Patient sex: M
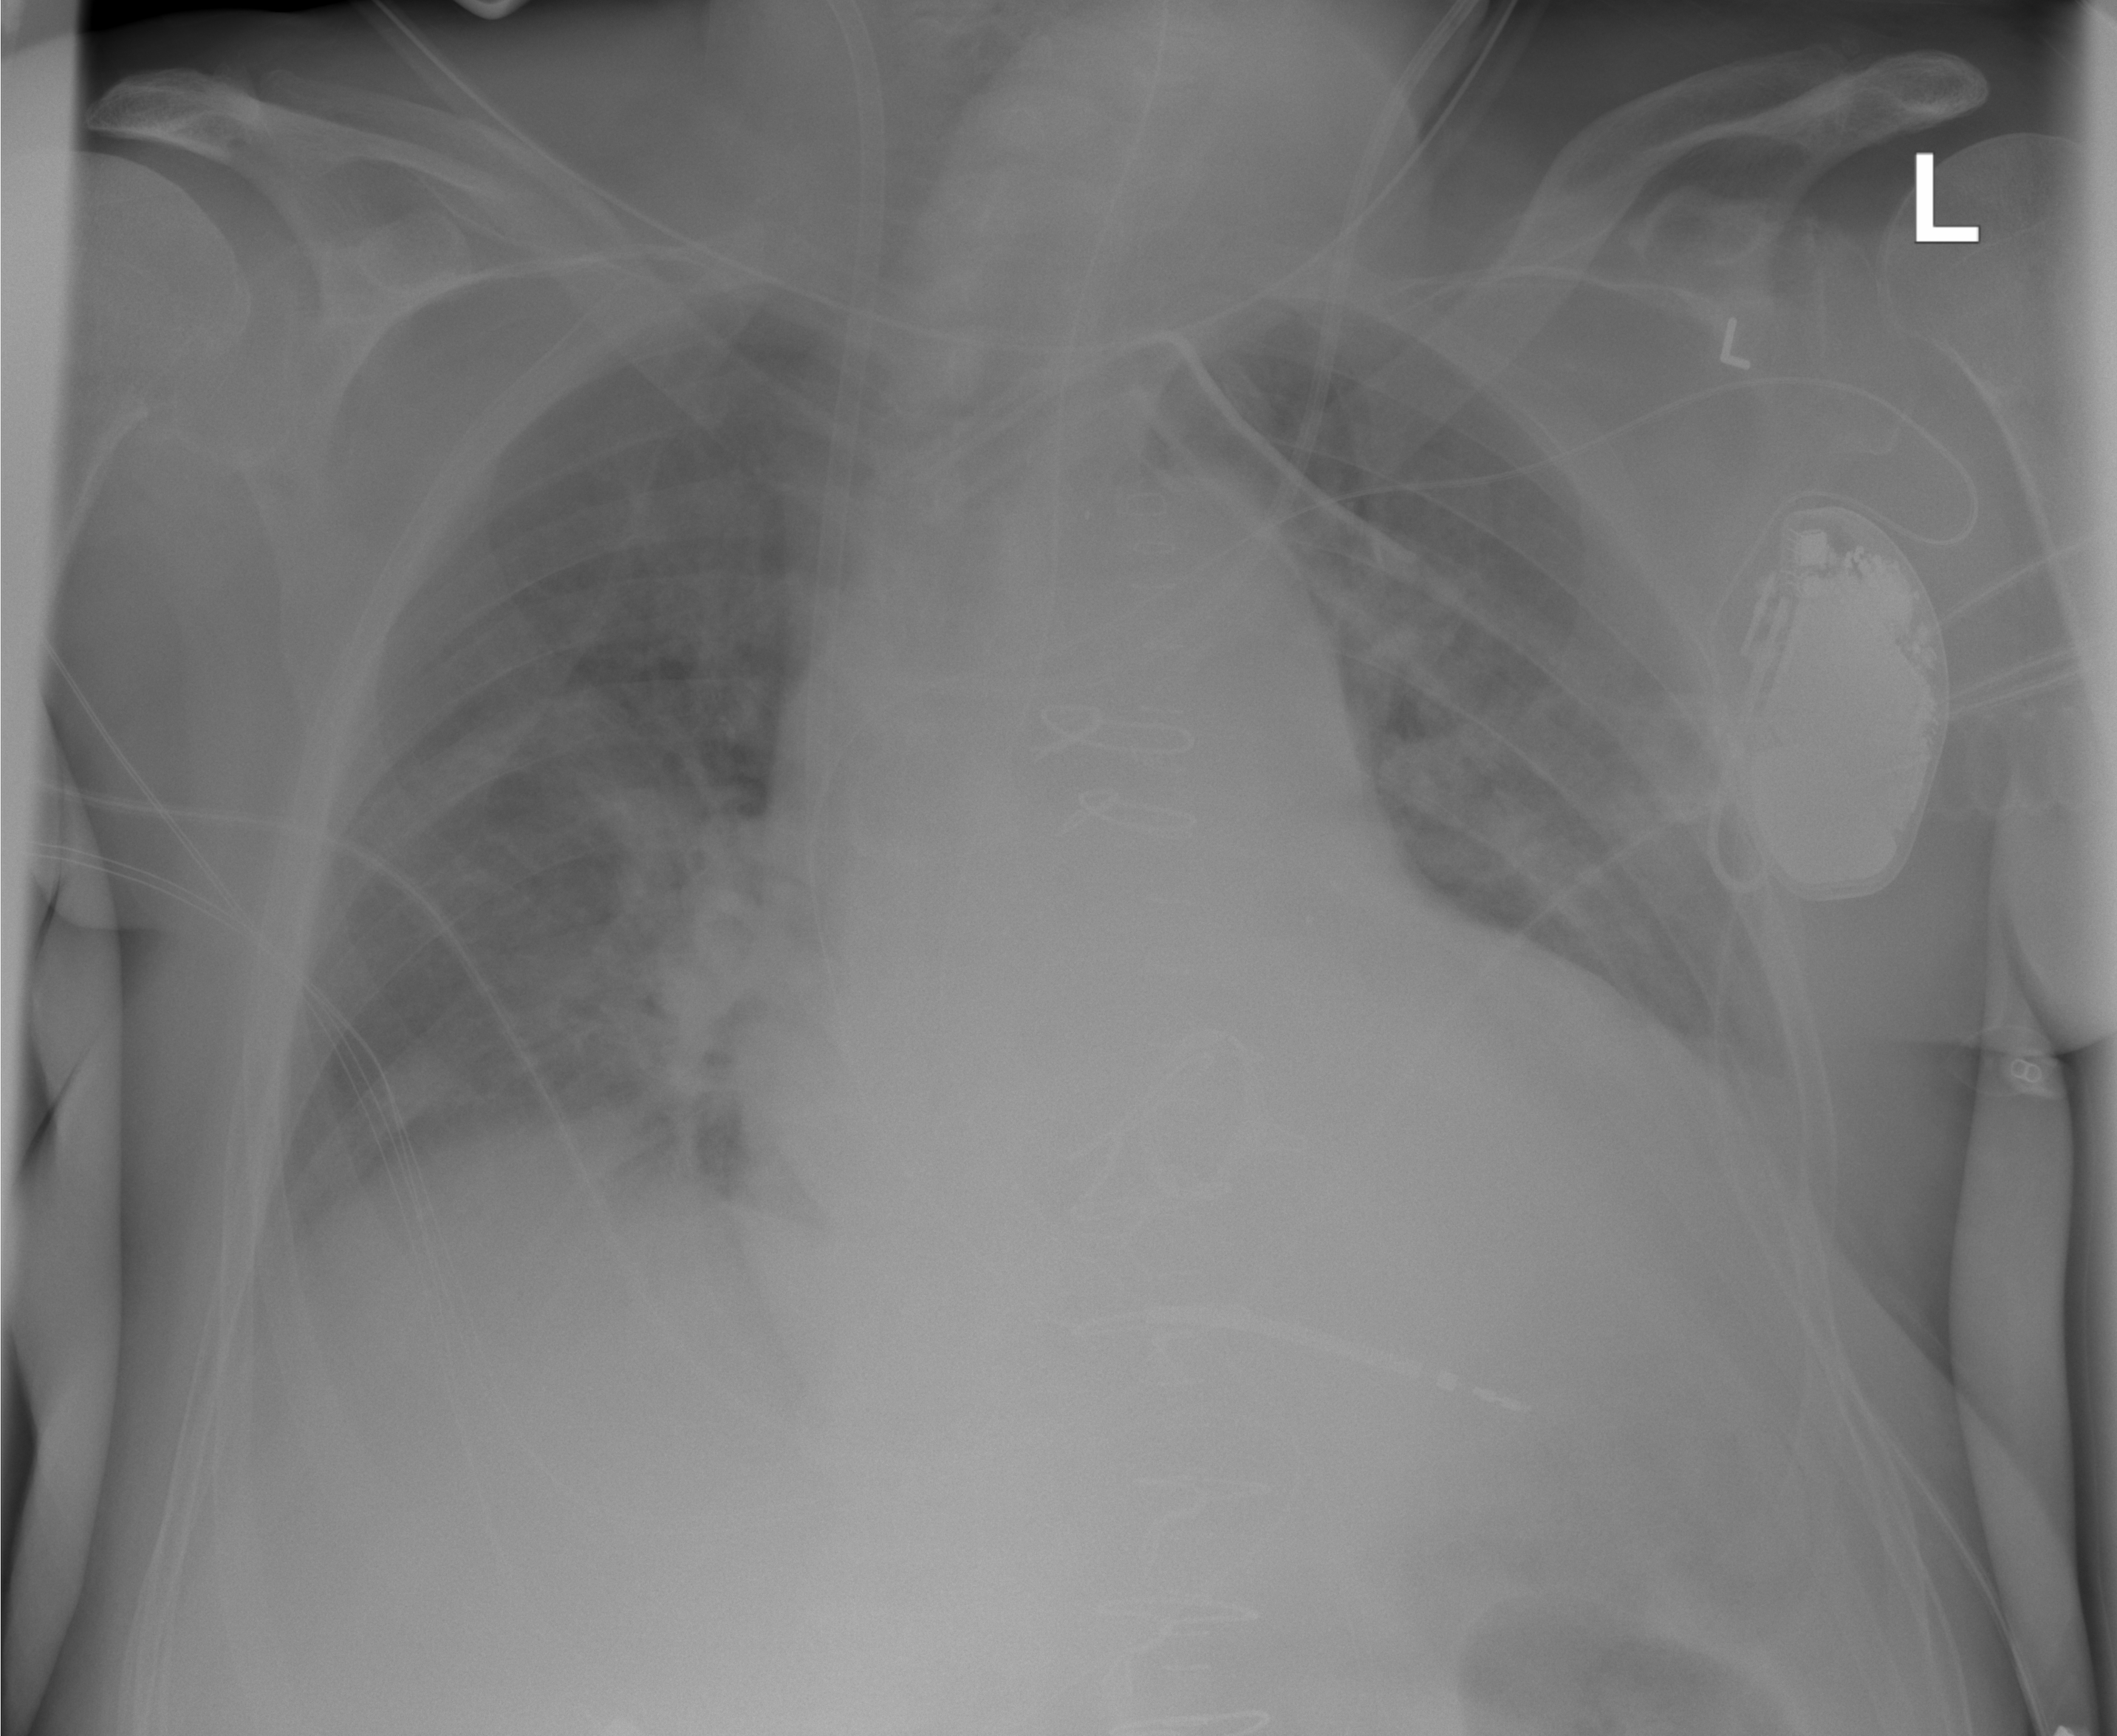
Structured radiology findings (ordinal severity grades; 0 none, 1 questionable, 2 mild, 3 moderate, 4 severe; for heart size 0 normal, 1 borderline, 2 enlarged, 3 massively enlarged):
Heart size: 2
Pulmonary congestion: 3
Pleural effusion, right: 2
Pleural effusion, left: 2
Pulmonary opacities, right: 2
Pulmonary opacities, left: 0
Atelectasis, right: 2
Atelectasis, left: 2